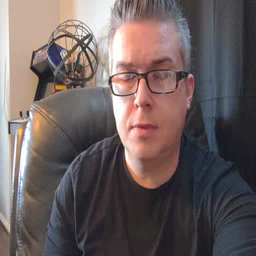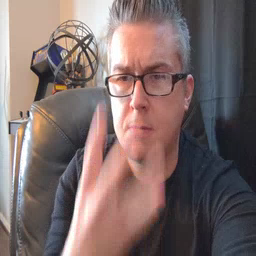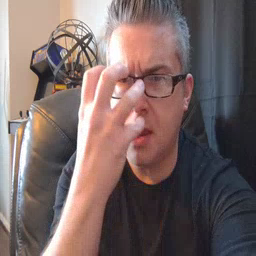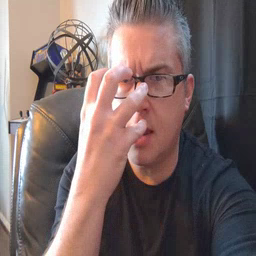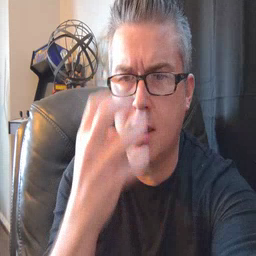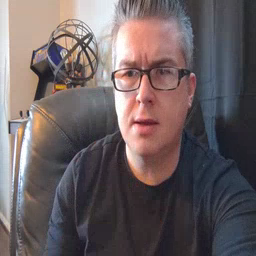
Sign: mad